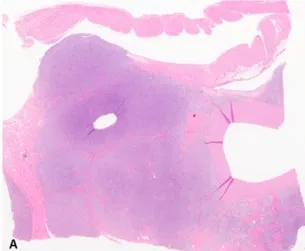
Chemodectoma in a domestic cat, pulmonary artery and right atrium. Neoplastic cells expand and efface the tunica adventitia of the pulmonary artery, adjacent connective and adipose tissues, and invade the right atrium. Hematoxylin and Eosin stains (H&E). Sub-gross view.
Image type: pathology (h&e)